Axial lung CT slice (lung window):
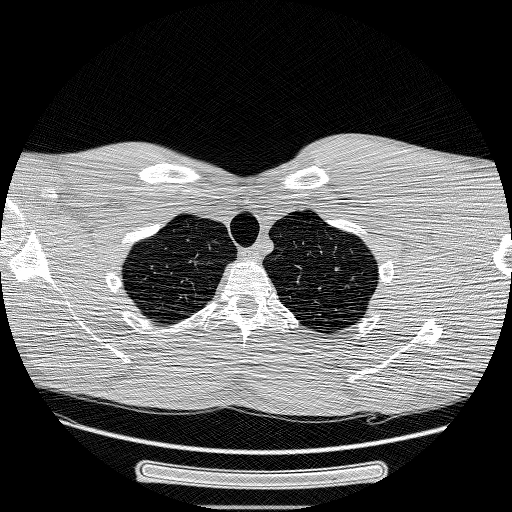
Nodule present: no